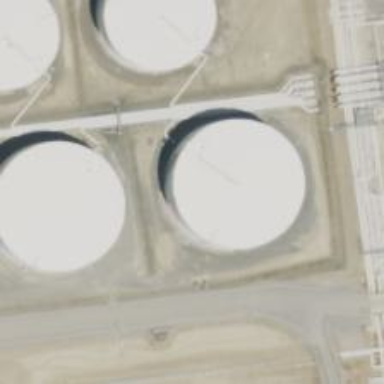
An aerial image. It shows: Storage tank building.